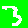
Digit: 3